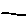
Label: line